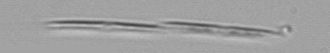
Label: Pseudo-nitzschia